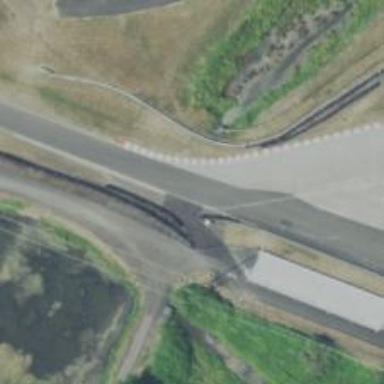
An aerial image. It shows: Motor sport raceway with asphalt surface.